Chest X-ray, AP view. Patient: 35 years old, sex F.
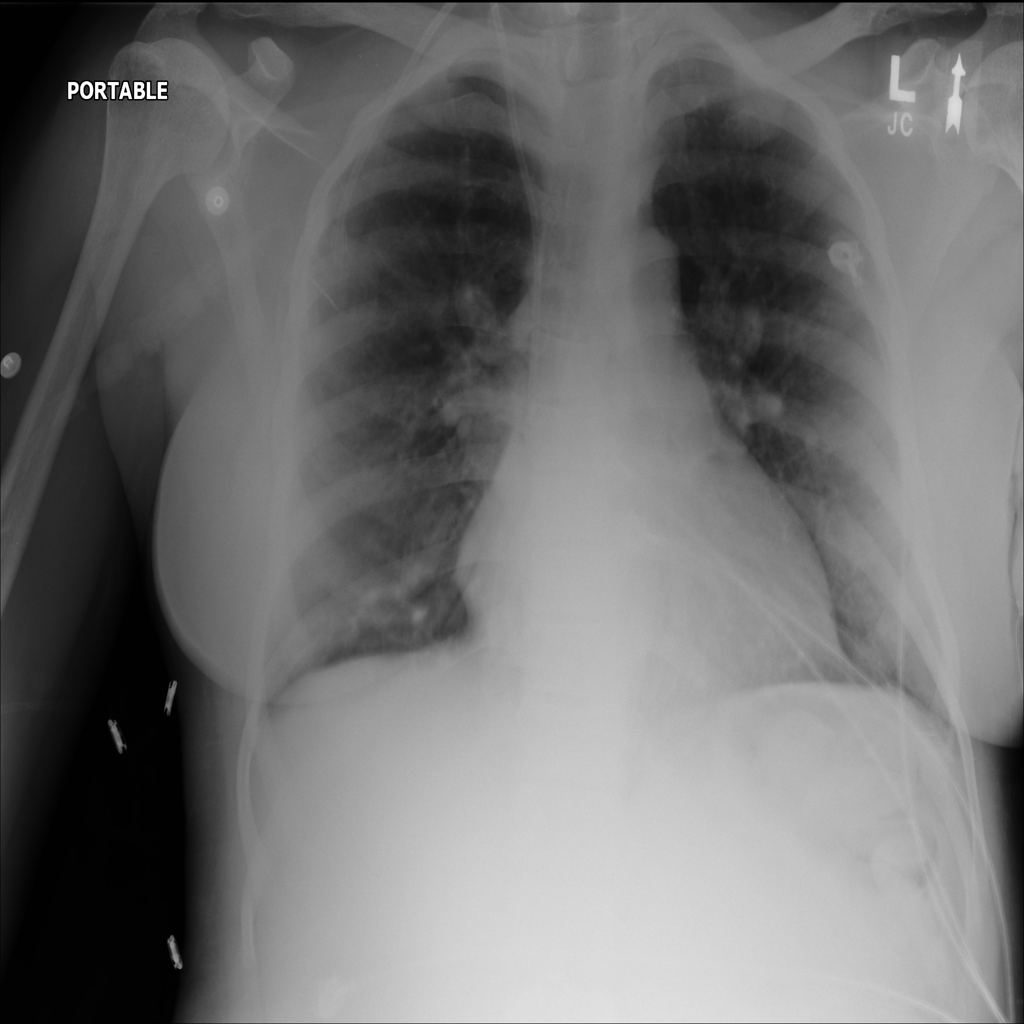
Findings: No Finding